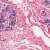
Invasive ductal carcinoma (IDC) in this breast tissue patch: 0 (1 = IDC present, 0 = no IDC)